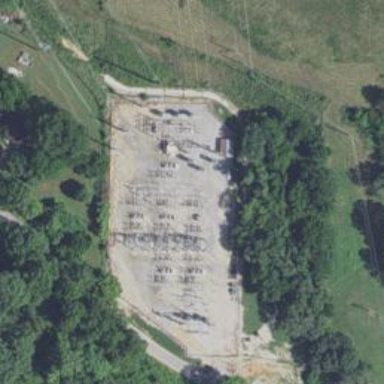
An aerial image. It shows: Fence surrounds transmission level power substation.